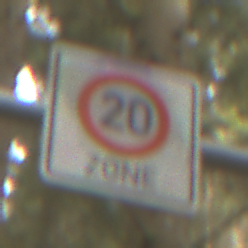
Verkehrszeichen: BeginnZone20
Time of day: MorningAfternoon
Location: Outdoor (Nature)
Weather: Overcast
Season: Winter
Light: Natural